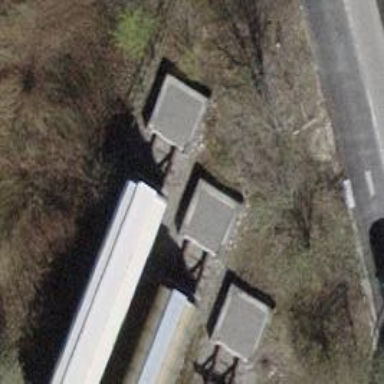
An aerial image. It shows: Railway buffer stop.